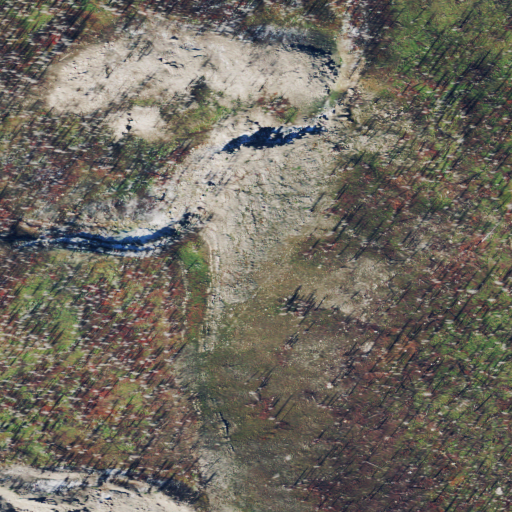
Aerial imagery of mountain in Montana named Gunsight Peak containing grassland, shrub, and barren land